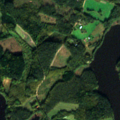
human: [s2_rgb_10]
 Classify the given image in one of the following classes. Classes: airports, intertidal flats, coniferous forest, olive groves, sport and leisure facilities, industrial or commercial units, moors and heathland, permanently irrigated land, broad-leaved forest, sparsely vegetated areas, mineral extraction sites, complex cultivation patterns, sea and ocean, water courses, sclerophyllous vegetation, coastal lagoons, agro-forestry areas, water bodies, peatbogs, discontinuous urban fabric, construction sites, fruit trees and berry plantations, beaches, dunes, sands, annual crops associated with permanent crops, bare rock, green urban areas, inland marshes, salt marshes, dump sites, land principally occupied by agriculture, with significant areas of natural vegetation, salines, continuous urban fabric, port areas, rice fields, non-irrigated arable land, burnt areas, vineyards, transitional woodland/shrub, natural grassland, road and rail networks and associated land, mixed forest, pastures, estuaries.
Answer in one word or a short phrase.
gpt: non-irrigated arable land, land principally occupied by agriculture, with significant areas of natural vegetation, coniferous forest, mixed forest, water bodies